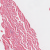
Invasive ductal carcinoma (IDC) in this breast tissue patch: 0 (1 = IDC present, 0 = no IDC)